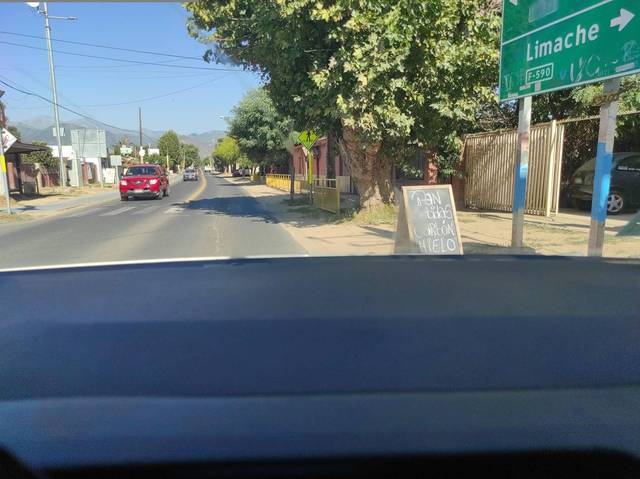
Region: Chile
Coordinates: -32.996, -71.23